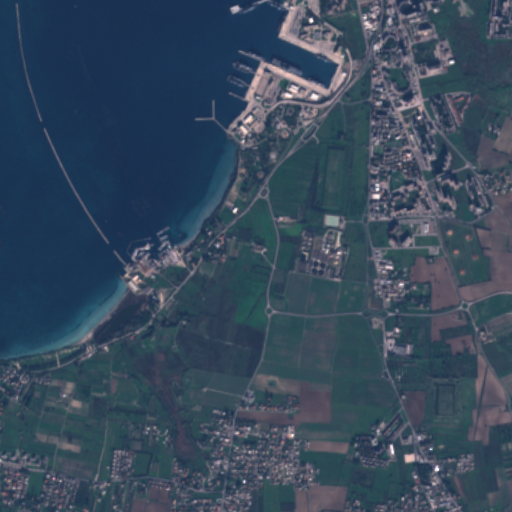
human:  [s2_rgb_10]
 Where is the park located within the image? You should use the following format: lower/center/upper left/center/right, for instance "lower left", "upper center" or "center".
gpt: The park is located in the upper right of the image.
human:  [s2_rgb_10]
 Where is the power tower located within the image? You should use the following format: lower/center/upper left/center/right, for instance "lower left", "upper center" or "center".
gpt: The power tower is located in the center right of the image.
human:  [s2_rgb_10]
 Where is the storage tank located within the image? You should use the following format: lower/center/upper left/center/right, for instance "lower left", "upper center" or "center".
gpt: The storage tank is located in the upper right of the image.
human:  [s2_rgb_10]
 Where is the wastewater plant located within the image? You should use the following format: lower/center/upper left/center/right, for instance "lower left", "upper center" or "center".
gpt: The wastewater plant is located in the center right of the image.
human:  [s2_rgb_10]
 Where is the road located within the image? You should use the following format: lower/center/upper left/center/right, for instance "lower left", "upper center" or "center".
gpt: There is no road in the image.